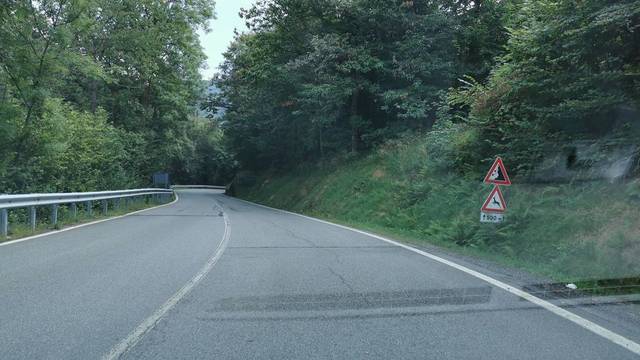
Region: Italy
Coordinates: 45.264, 7.453